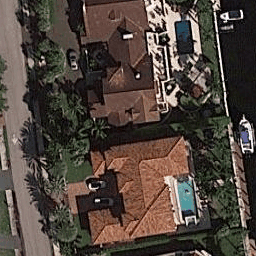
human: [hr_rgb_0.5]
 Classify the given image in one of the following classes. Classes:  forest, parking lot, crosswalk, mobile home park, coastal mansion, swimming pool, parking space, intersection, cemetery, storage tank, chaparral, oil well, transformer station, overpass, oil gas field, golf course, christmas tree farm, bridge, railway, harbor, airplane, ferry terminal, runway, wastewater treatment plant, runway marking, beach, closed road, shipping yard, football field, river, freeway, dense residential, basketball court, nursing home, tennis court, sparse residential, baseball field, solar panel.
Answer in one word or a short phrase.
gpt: coastal mansion